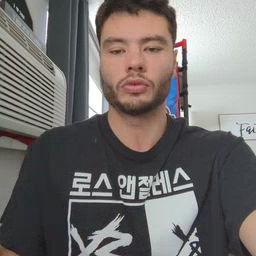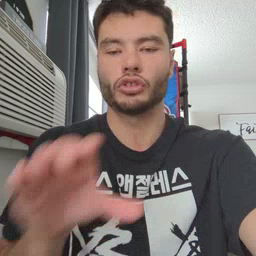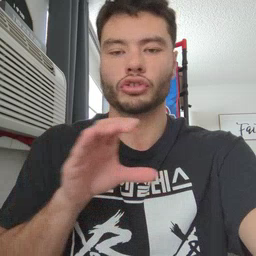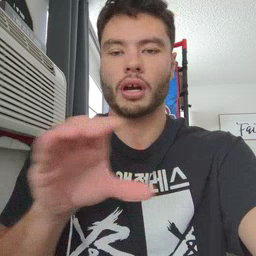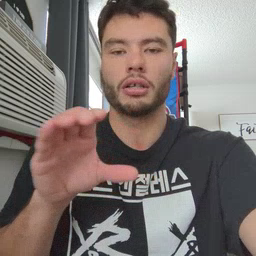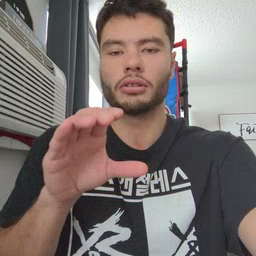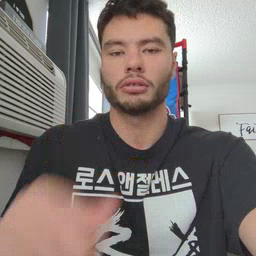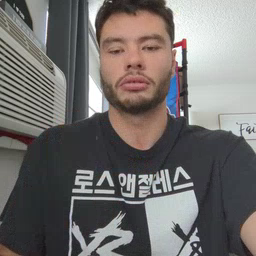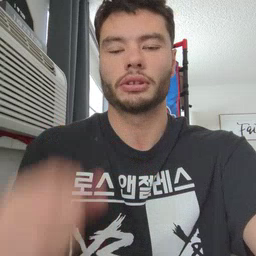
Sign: chocolate